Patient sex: M
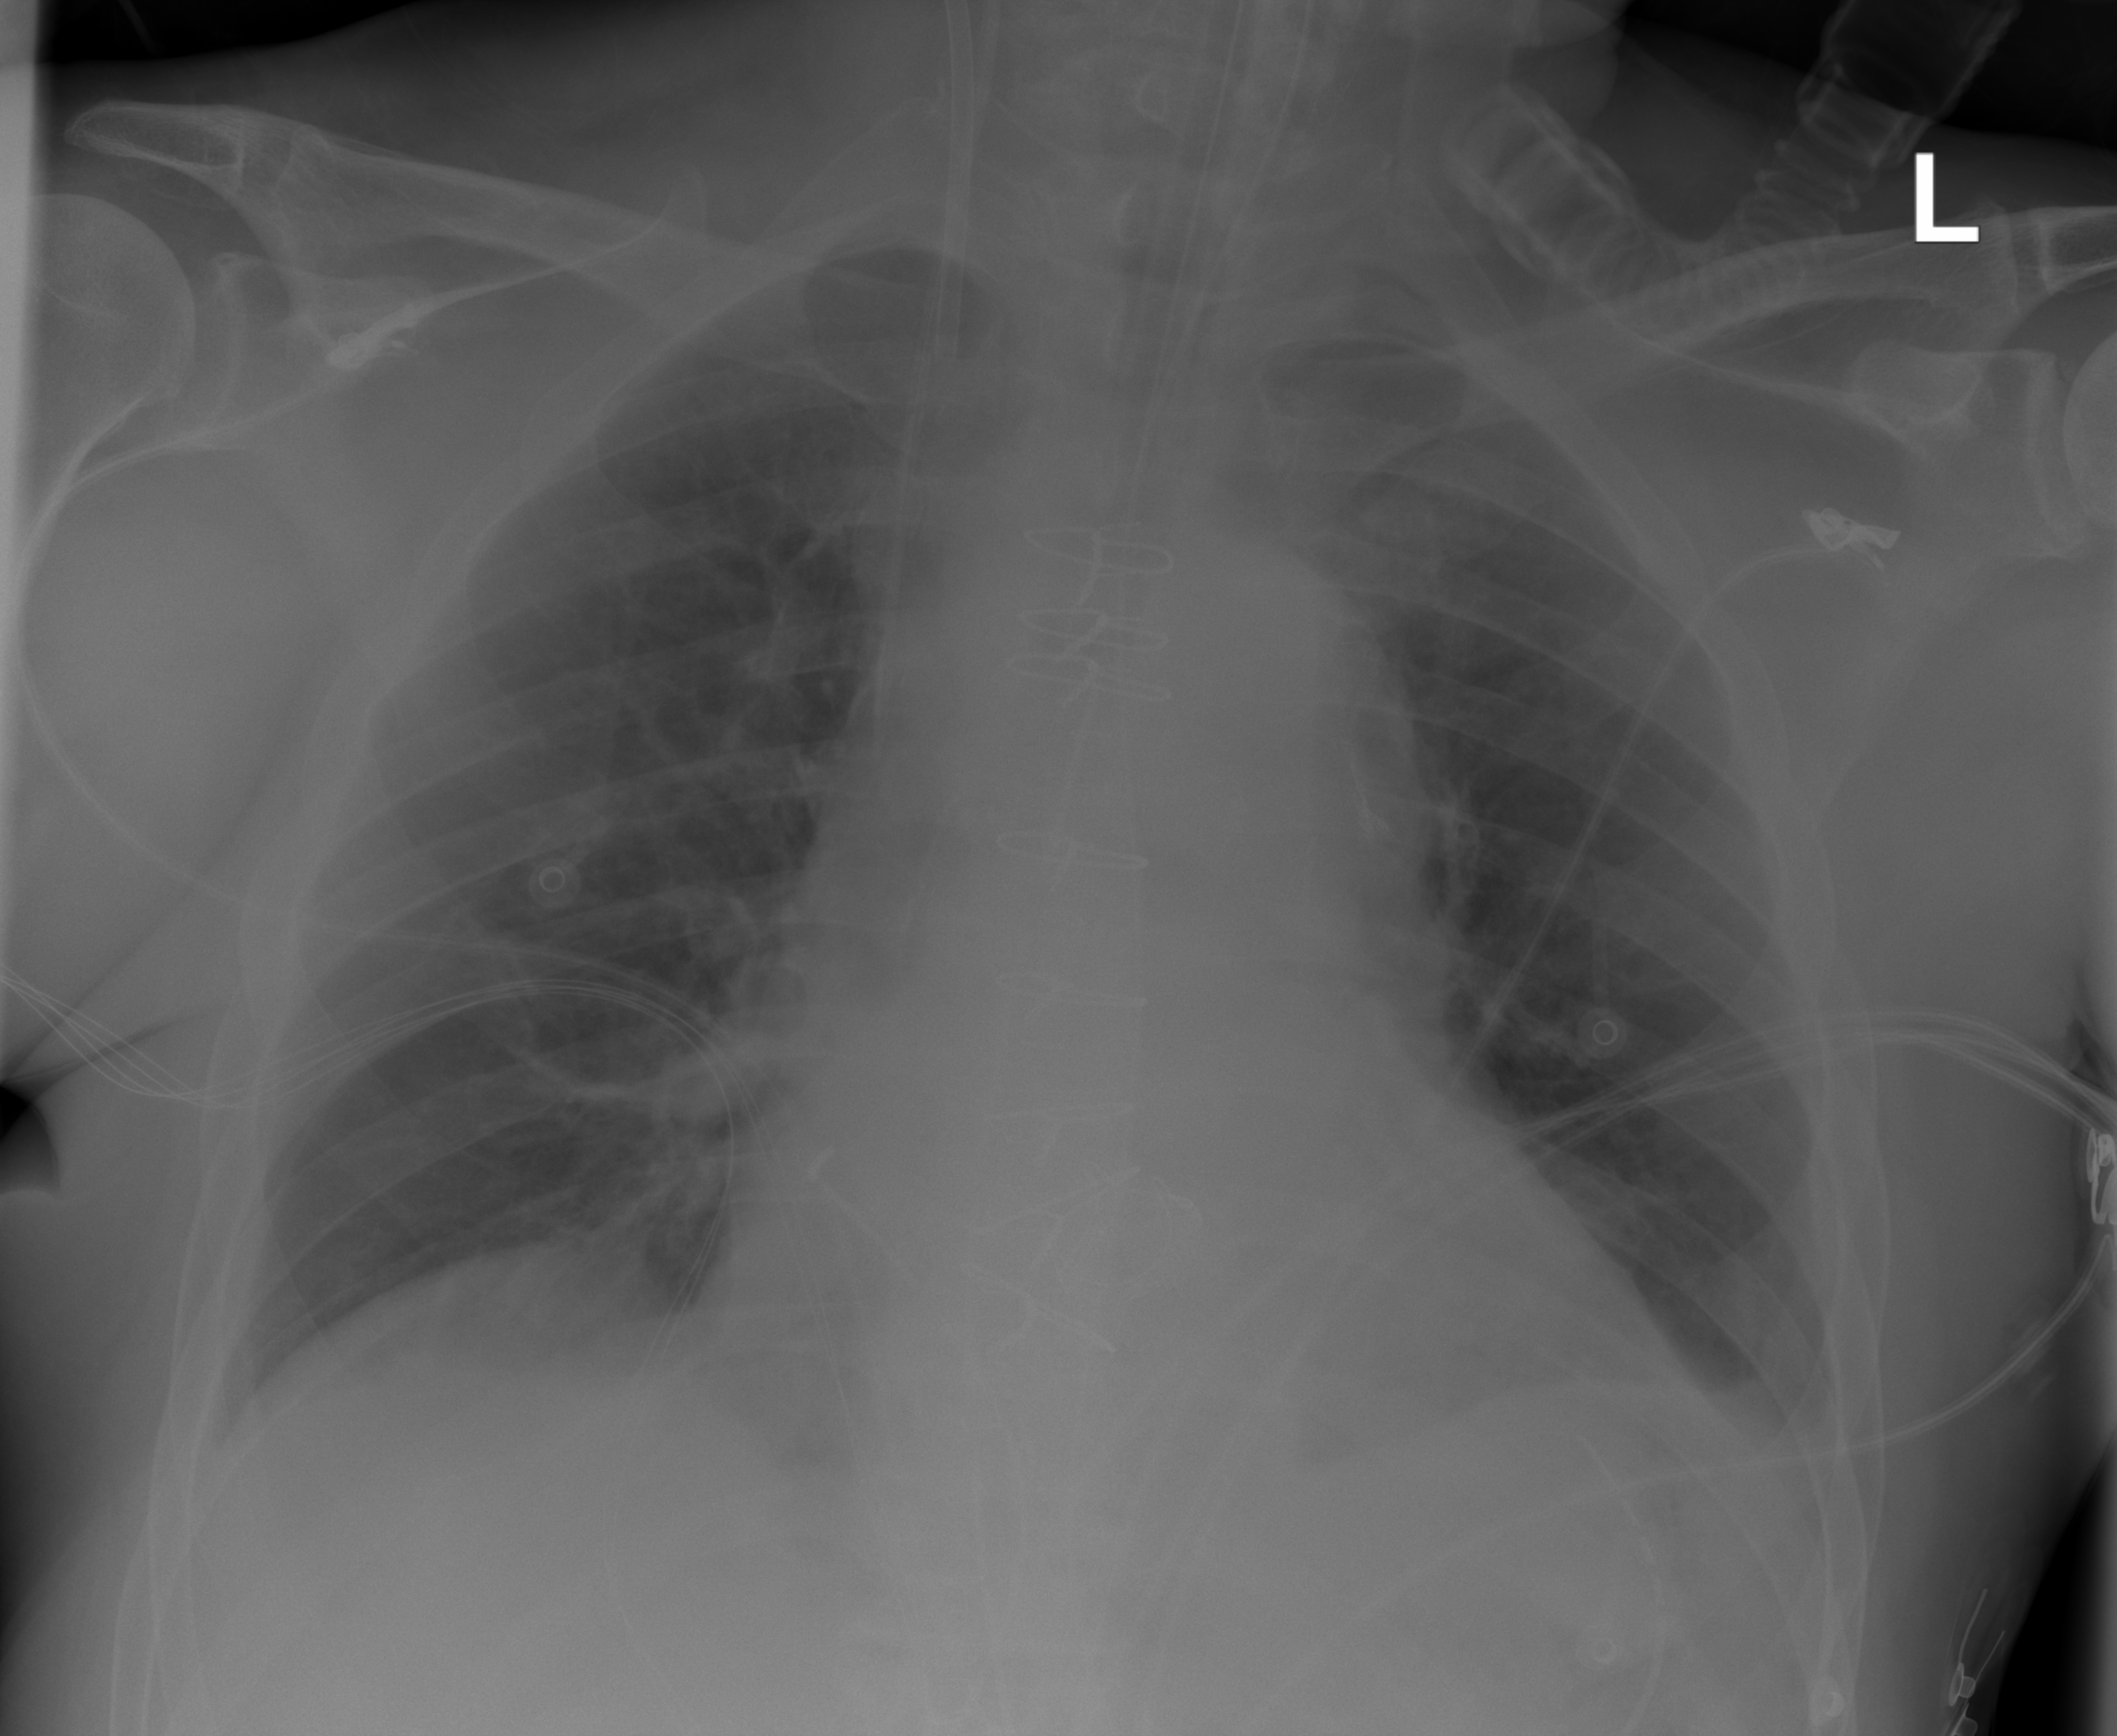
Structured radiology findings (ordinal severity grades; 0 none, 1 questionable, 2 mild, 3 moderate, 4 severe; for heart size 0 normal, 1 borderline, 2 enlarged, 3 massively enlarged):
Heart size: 2
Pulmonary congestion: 0
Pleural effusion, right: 0
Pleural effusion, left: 2
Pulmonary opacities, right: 0
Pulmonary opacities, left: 0
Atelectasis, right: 0
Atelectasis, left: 0